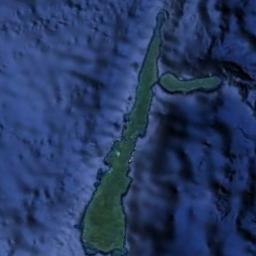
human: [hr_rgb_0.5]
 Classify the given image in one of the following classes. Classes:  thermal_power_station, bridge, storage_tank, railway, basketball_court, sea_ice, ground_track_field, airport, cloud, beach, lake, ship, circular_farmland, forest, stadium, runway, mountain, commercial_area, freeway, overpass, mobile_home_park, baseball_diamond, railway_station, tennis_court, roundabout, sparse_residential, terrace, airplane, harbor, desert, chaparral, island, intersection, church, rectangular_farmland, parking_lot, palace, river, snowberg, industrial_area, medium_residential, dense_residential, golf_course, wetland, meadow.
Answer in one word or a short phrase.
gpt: island